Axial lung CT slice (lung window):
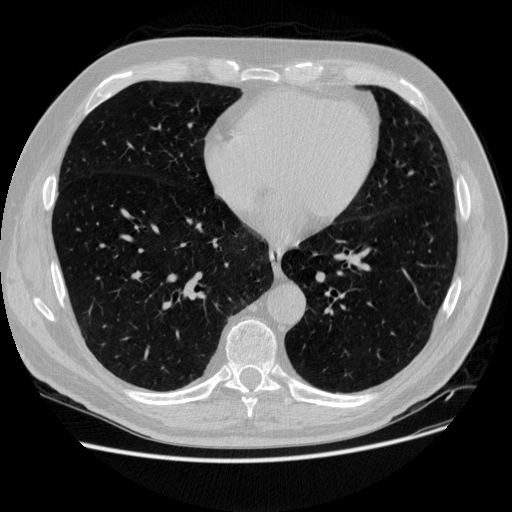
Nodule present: no